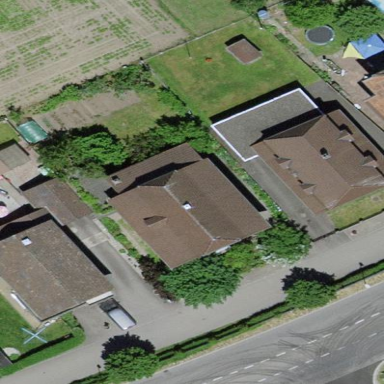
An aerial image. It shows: Residential building with half-hipped roof shape.